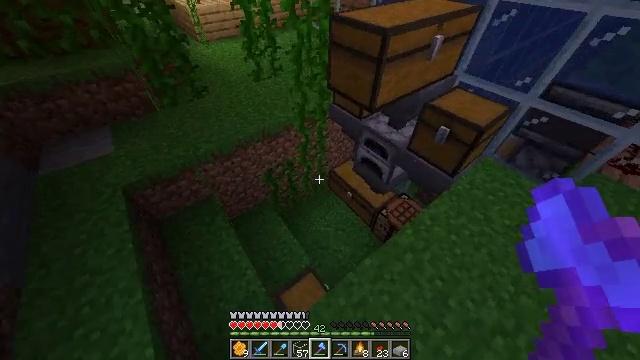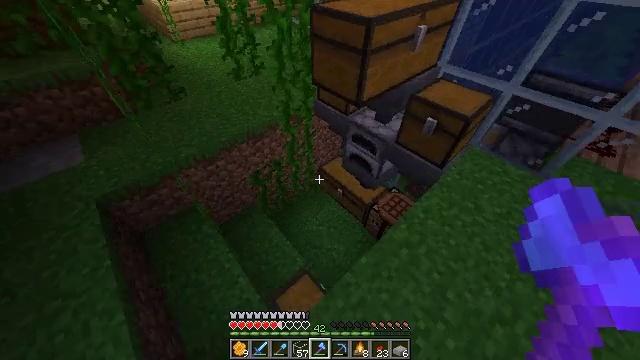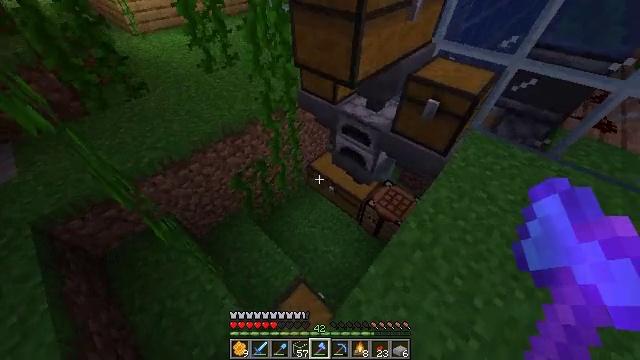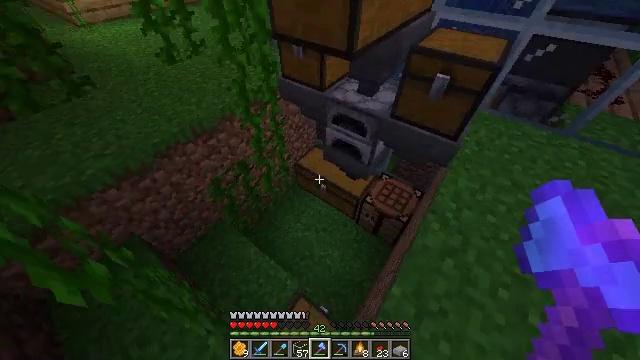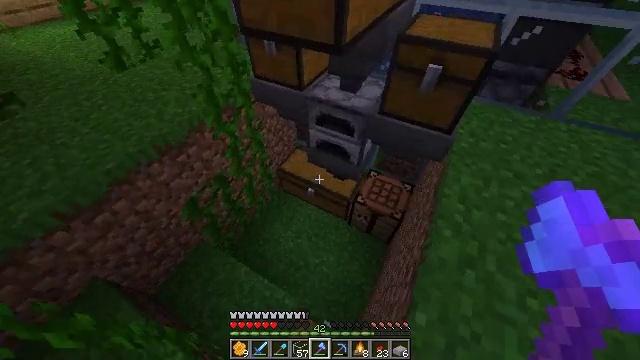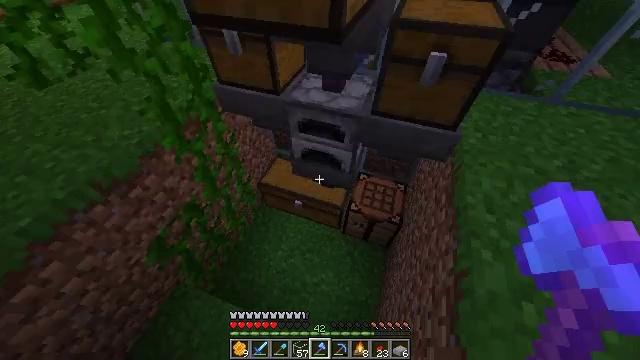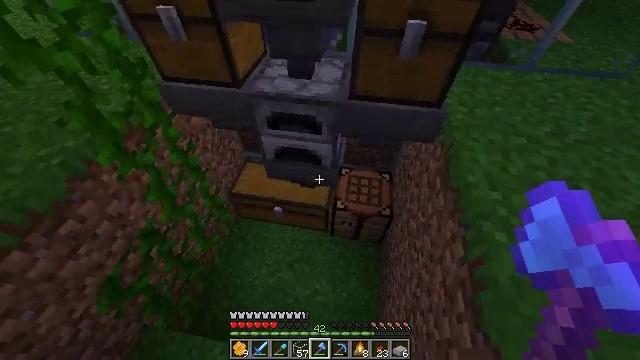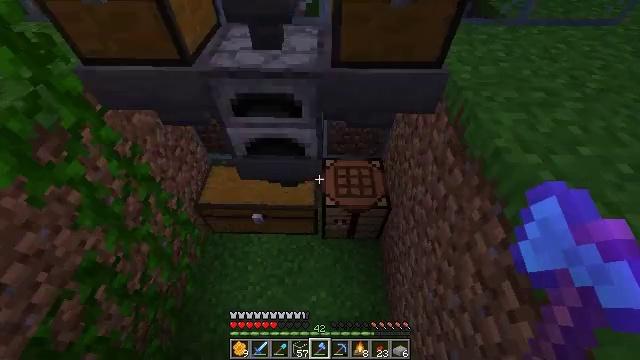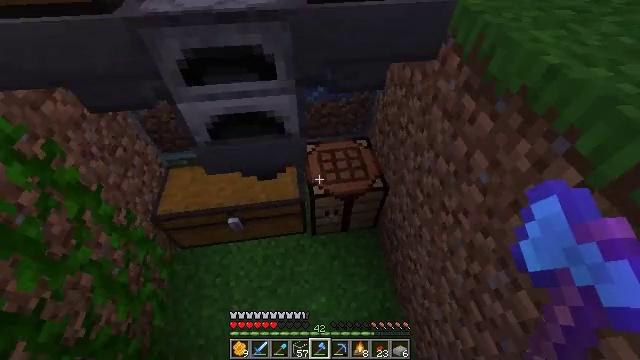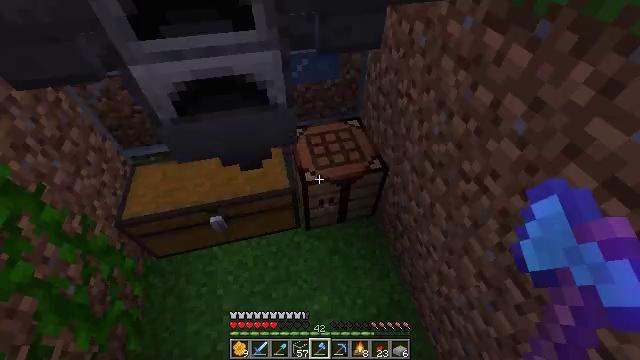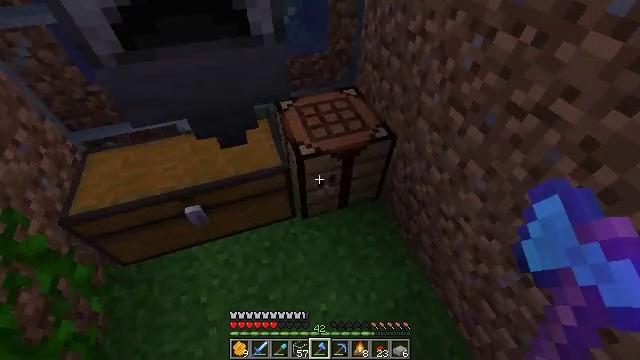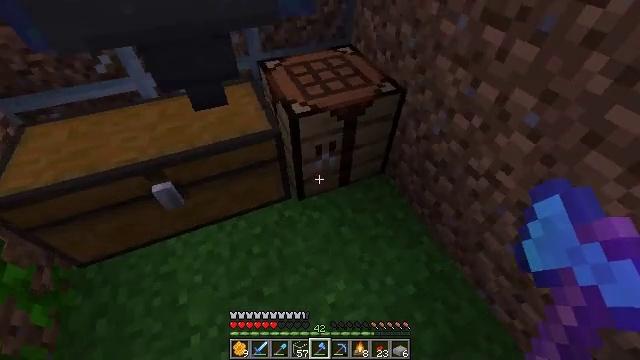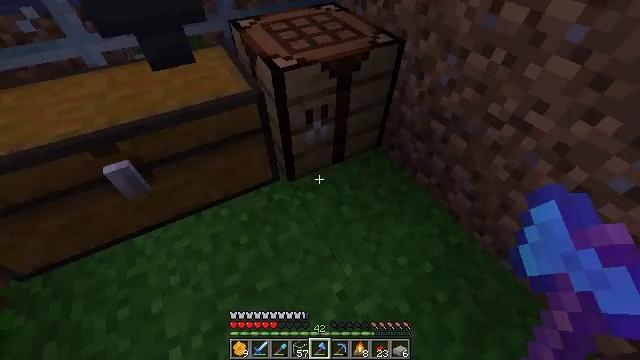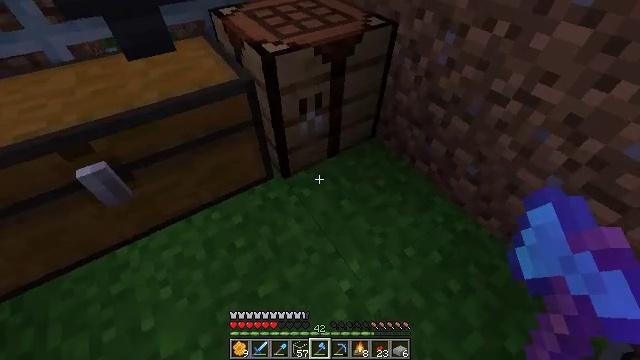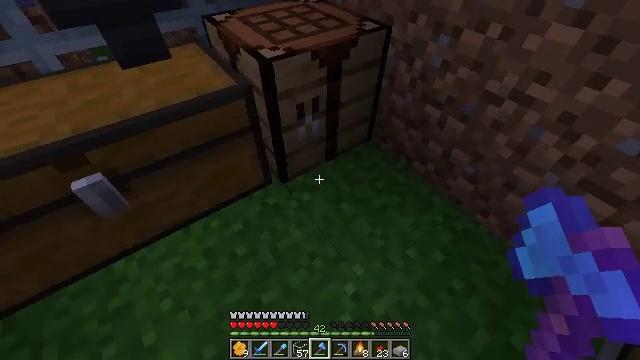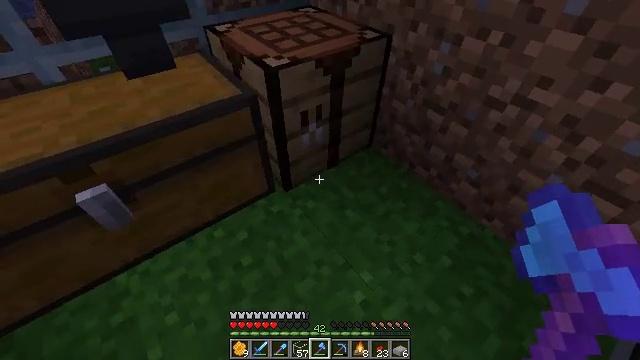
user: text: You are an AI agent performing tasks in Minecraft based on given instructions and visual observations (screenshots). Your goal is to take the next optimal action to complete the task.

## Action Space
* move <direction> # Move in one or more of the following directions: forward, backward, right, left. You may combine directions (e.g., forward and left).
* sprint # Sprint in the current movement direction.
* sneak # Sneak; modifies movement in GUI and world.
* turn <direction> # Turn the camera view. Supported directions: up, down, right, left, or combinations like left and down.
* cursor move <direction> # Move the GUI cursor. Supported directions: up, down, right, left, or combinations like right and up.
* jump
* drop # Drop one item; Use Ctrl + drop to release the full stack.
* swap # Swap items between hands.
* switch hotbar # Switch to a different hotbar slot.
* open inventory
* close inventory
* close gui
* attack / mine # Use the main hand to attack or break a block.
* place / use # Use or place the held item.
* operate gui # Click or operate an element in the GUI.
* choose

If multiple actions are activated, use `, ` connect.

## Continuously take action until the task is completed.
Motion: motion action
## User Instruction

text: Make a glass bottle at the crafting table.
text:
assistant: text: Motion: move forward, turn right
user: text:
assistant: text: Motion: move forward, turn right
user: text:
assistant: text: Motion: move forward, turn right
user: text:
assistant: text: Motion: move forward, turn right and down
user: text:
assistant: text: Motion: turn right
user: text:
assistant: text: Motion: turn right
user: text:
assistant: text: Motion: turn right
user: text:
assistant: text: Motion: turn right
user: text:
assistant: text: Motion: turn right
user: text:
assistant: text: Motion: turn right
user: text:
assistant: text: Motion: turn right
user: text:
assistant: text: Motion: turn right
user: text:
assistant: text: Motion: turn right
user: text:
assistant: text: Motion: turn right
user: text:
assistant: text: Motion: turn right and up
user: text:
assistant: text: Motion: turn right and up
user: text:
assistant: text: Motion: turn up
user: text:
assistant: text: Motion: turn right and up
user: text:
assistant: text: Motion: turn up
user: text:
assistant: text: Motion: turn up
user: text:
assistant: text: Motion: use / place
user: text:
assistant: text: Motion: use / place
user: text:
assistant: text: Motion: use / place
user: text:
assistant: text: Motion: use / place
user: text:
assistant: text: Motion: no_op
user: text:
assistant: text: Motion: open gui
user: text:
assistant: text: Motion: no_op
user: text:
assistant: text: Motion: no_op
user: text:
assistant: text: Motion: no_op
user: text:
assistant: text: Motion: no_op